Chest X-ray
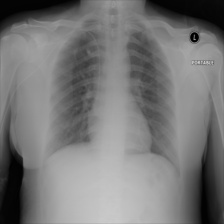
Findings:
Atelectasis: negative
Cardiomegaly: negative
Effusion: negative
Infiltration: negative
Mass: negative
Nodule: negative
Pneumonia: negative
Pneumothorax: negative
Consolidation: negative
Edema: negative
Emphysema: negative
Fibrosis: negative
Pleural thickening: negative
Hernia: negative